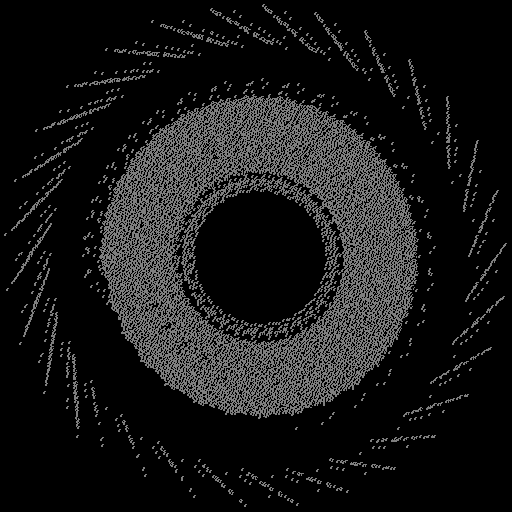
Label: sunflower